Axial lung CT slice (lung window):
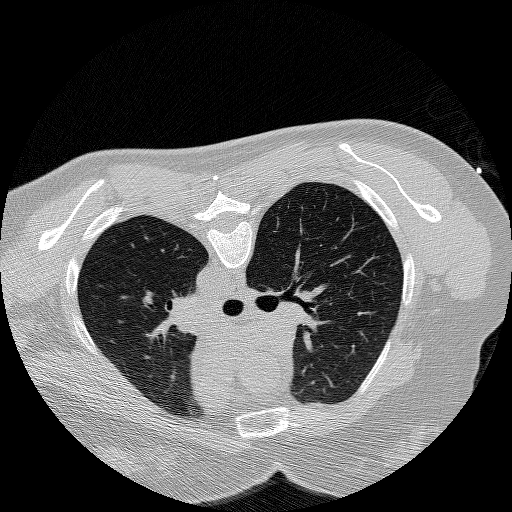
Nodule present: no